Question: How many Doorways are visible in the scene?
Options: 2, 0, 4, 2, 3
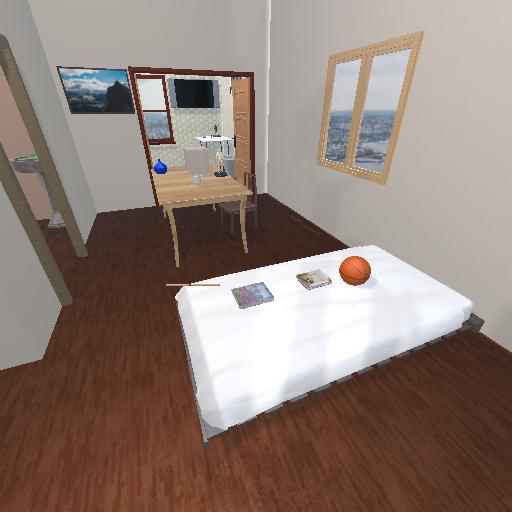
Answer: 2